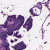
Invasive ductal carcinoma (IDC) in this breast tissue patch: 1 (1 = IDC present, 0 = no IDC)